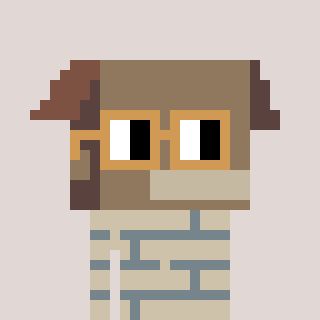
a pixel art character with square brown glasses, a box-shaped head and a bege-colored body on a warm background